Question: I want to call a method in jar from another eclipse plugin project that has dependent to the project. But eclipse can't resolve the classname in jar.
### Example:
I created 'com.plugin.main' and 'com.plugin.sub' project.
- 'com.plugin.sub'- 'com.plugin.sub project'- 'com.plugin.sub'
But eclipse can't resolve the classname in jar 'WorkbookFactory' from com.plugin.main.actions.SampleAction. Why?

### Information:
- - - 'WorkbookFactory''org.apache.poi.ss.user.model.WorkbookFactory'
MANIFEST.MF in 'com.plugin.main':
'''
Manifest-Version: 1.0
Bundle-ManifestVersion: 2
Bundle-Name: Main
Bundle-SymbolicName: com.plugin.main; singleton:=true
Bundle-Version: 1.0.0.qualifier
Bundle-Activator: com.plugin.main.Activator
Bundle-Vendor: PLUGIN
Require-Bundle: com.plugin.sub;visibility:=reexport,
org.eclipse.ui,
org.eclipse.core.runtime
Bundle-RequiredExecutionEnvironment: JavaSE-1.7
Bundle-ActivationPolicy: lazy
'''
MANIFEST.MF in 'com.plugin.sub':
'''
Manifest-Version: 1.0
Bundle-ManifestVersion: 2
Bundle-Name: Sub
Bundle-SymbolicName: com.plugin.sub
Bundle-Version: 1.0.0.qualifier
Bundle-Activator: com.plugin.sub.Activator
Bundle-Vendor: PLUGIN
Require-Bundle: org.eclipse.ui,
org.eclipse.core.runtime
Bundle-RequiredExecutionEnvironment: JavaSE-1.7
Bundle-ActivationPolicy: lazy
Export-Package: org.apache.poi.ss.usermodel
Bundle-ClassPath: poi-ooxml-3.8-beta3-20110606.jar,
.
'''
build.properties in 'com.plugin.sub':
'''
source.. = src/
output.. = bin/
bin.includes = META-INF/, ., poi-ooxml-3.8-beta3-20110606.jar
'''
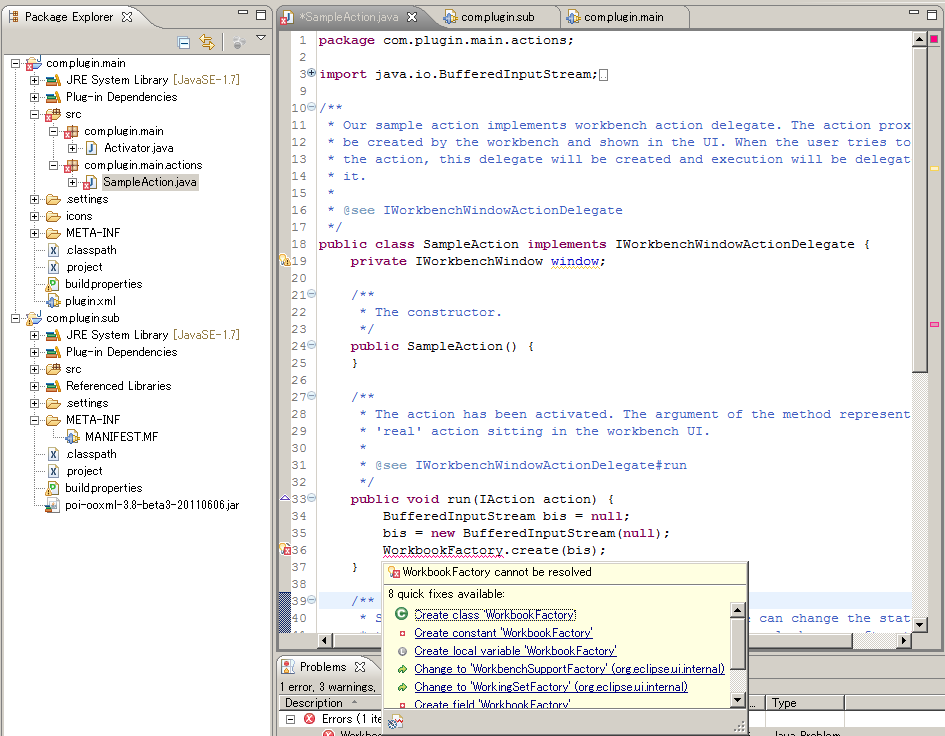
Answer: ## Wrong way of Add jars to project
You can add jars through 'Add JARs' button in Library tab in Preference Dialog.

Then, '.class' file in the project is edited automatically as follows:
'''
<classpath>
...
<classpathentry kind="lib" path="poi-ooxml-3.8-beta3-20110606.jar"/>
</classpath>
'''
But the added tag should has 'exported' attribute as follows:
'''
<classpath>
...
<classpathentry exported="true" kind="lib" path="poi-ooxml-3.8-beta3-20110606.jar"/>
</classpath>
'''
It isn't generated automatically. You have to add the tag in 'Order and Export' tab by hand.
## Correct way of Add jars to project
You should use Plug-in Manifest Editor because '.class' is edited automatically when you edit a data through the editor. And also 'build.properties', 'plugin.xml', 'MANIFEST.MF' will be edited correctly and automatically.
When you add jars to the project, you have to use Classpath section in Runtime tabs in Plug-in Manifest Editor. When add jars through the section, 'classpathentry' tag with 'export' attribute will be added in '.class' file. Not only that, the jar will be added as binary includes in build.properties.